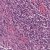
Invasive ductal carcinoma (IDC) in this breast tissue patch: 1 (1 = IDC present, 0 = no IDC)